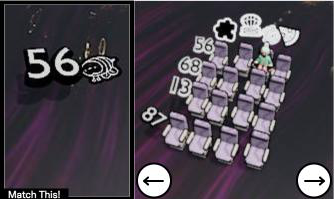
Task: seats
Answer: yes